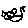
Label: cat